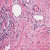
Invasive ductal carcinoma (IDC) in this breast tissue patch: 0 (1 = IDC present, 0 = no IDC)